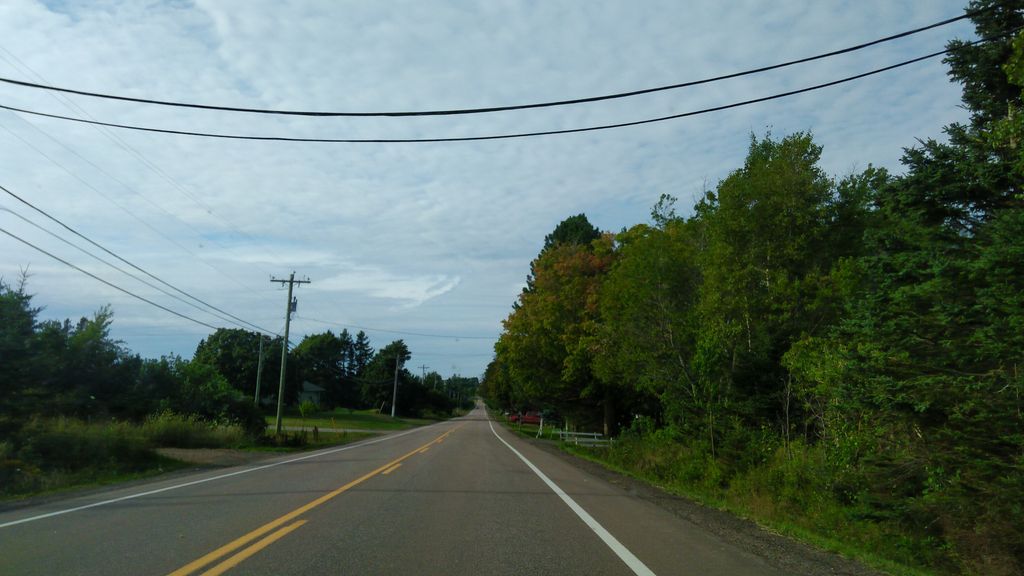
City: charlottetown